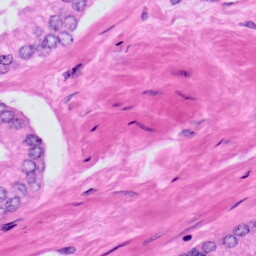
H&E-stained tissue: Prostate